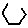
Label: hexagon